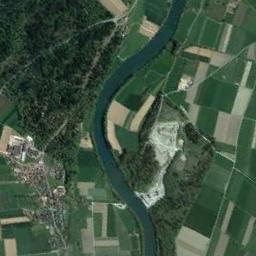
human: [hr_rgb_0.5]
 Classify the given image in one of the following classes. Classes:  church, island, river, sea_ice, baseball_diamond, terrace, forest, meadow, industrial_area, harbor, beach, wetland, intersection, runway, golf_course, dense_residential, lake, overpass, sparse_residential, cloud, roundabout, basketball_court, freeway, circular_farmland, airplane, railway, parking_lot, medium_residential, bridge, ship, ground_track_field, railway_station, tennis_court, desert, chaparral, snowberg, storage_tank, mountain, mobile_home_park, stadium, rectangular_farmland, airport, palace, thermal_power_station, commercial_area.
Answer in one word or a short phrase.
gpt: river